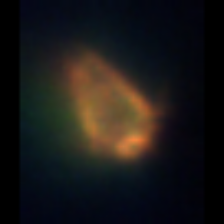
Taxon: Gyrodinium
Group: Dinoflagellates